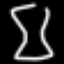
Label: hourglass